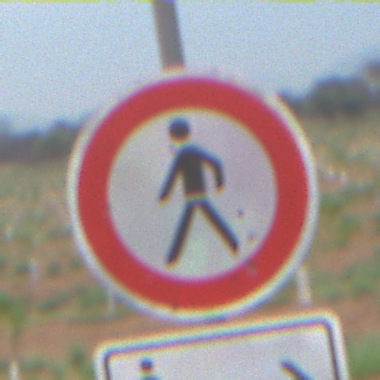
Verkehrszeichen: VerbotFussgaenger
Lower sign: RichtungsangabeDurchPfeile6
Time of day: SunriseSunset
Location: Outdoor (Nature)
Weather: PartlyCloudy
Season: NotSpecified
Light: Natural